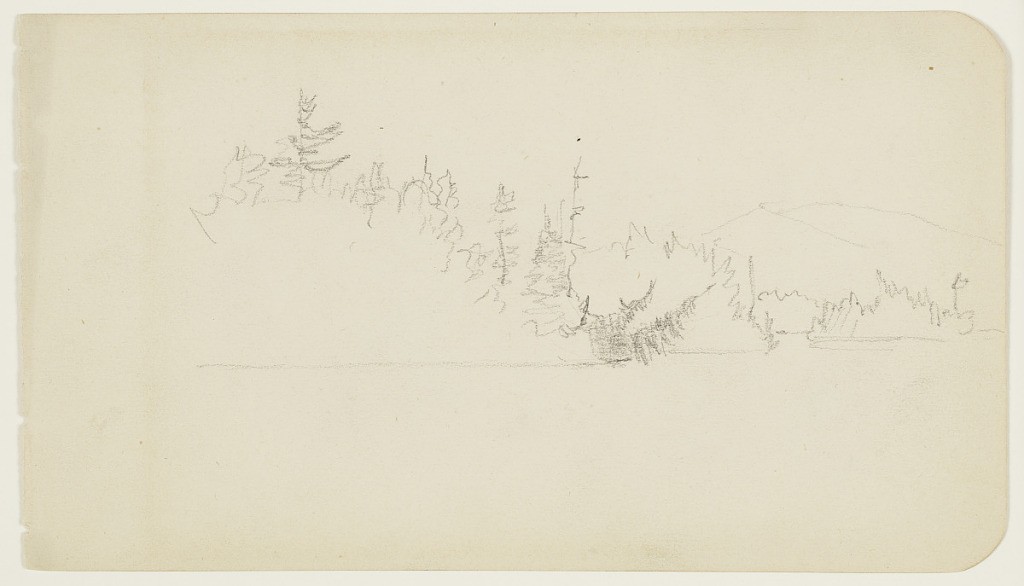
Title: Lake Millinocket and Mt. Katahdin, Maine
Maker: Frederic Edwin Church, American, 1826–1900
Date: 1878
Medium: Graphite on white wove paper; verso: graphite
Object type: drawing
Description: Landscape sketch showing an oblique view of the heavily wooded shoreline of Lake Millinocket in Maine. The lake's surface extends from the foreground into the middle distance at right, moving around the curving, tree-covered shoreline at center. An island is visible in the distance right, while in the background beyond it, the lofty slopes of Mt. Katahdin are rendered in outline.

Verso: Atmosphere sketch showing loose suggestions of cirri clouds, visible at far right.